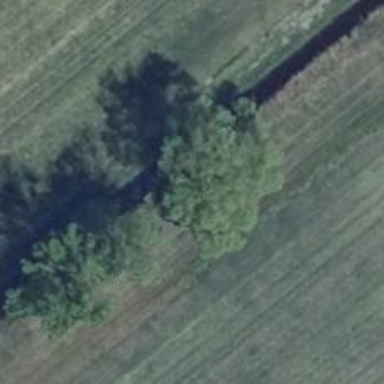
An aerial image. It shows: Deciduous tree with broadleaved leaves.